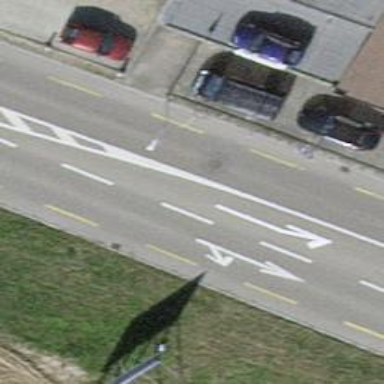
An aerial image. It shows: Primary highway with soft cycle lane made of asphalt.